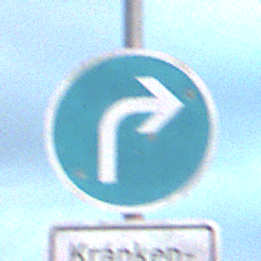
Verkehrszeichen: VorgeschriebeneFahrtrichtungRechts
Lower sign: BesondereFahrzeugeUndTransportgueter4
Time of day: SunriseSunset
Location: Outdoor (Beach)
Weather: PartlyCloudy
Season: NotSpecified
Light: Natural